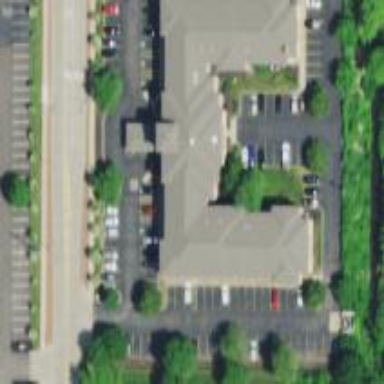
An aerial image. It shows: Building with hipped roof.